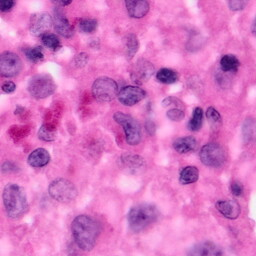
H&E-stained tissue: Pancreatic